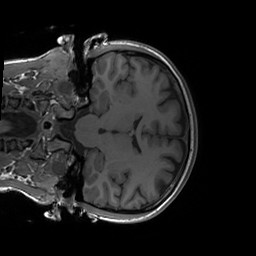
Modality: T1w
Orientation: coronal
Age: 24
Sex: female